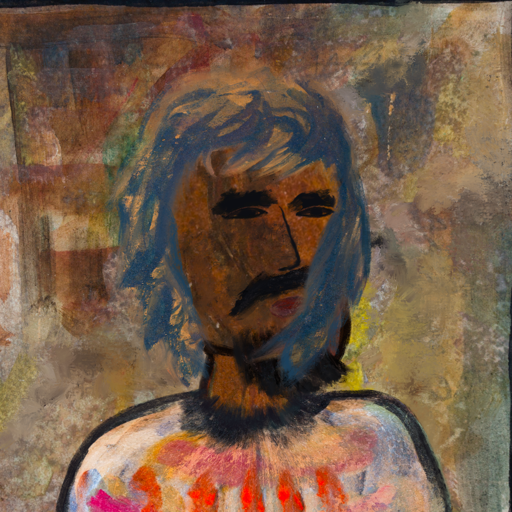
Background: Mosgoul, Head And Neck Side: Mosgoul, Face Side: Mosgoul, Bust: Childish, Hair Side: In_The_Sun, Head Accessory: Blank, Second Necklace: Blank, Necklace: Blank, Baby: Blank